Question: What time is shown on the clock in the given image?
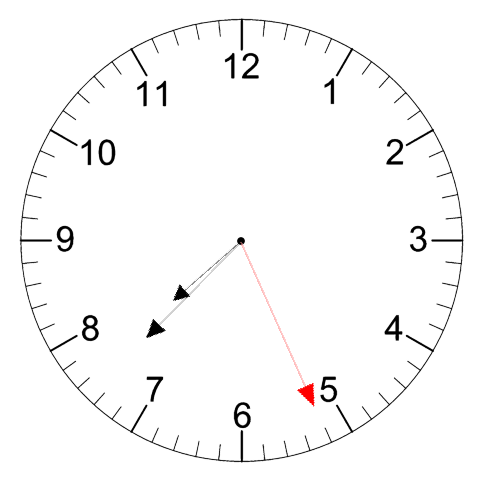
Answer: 07:37:26